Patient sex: F
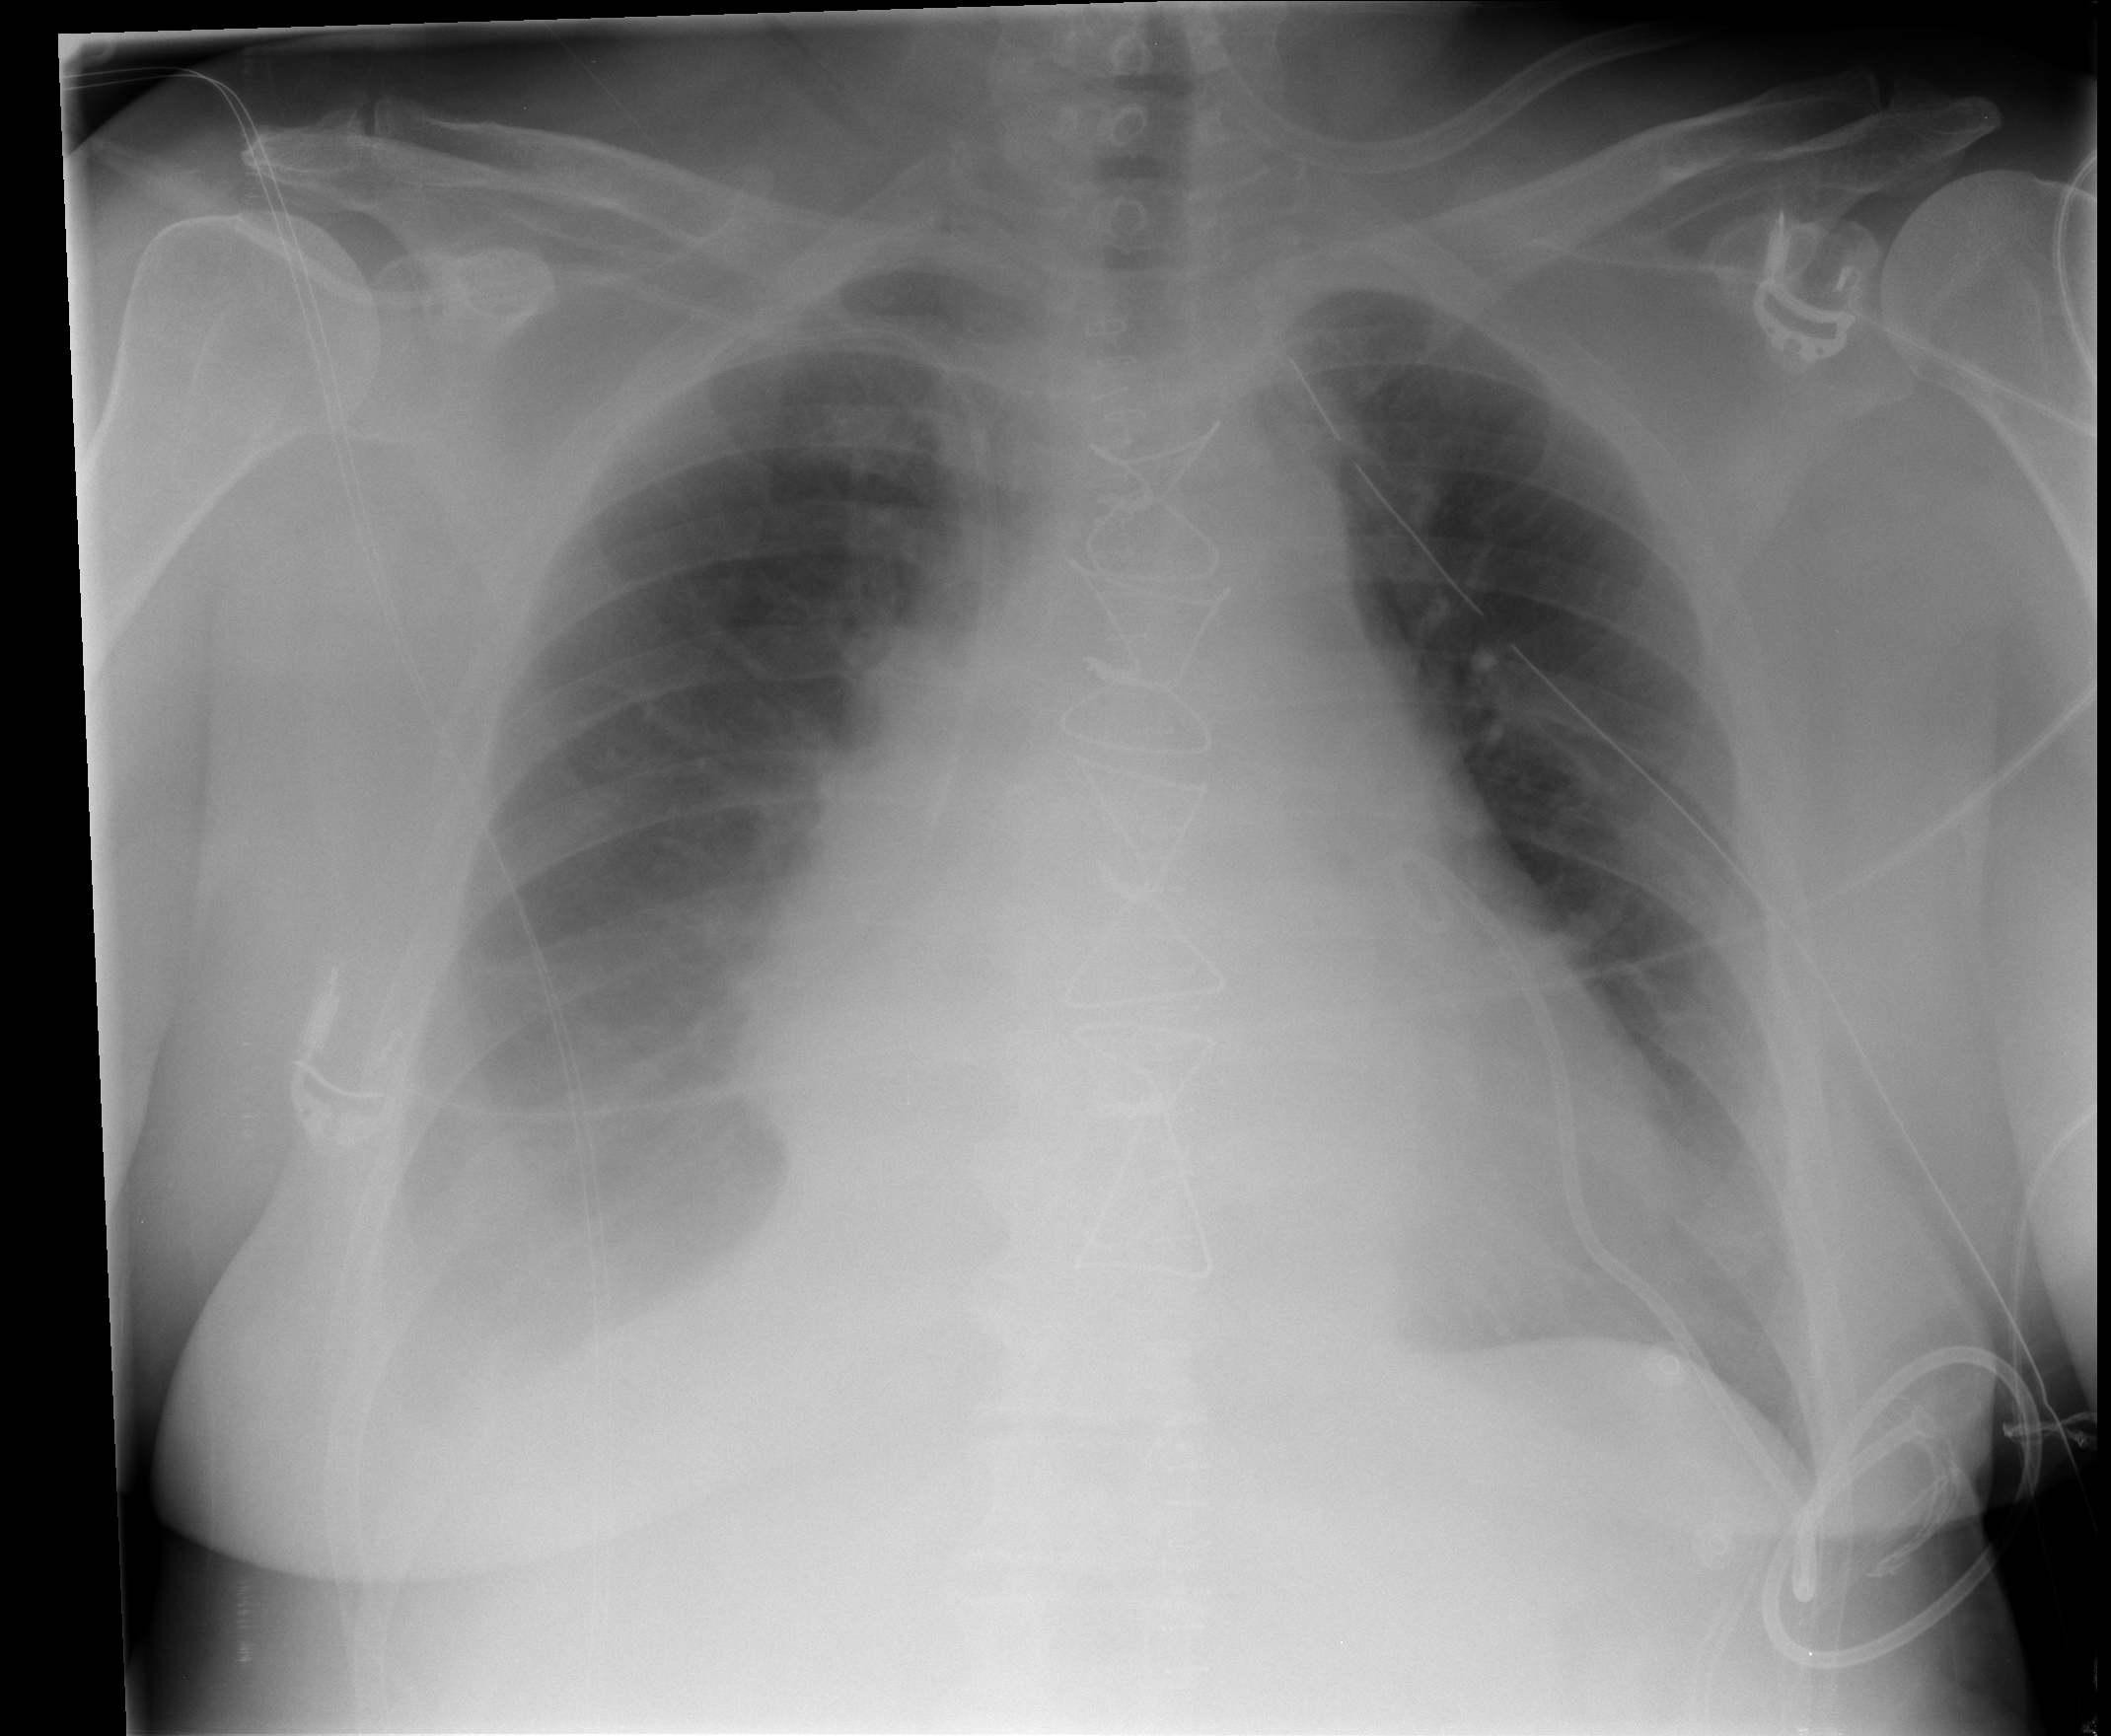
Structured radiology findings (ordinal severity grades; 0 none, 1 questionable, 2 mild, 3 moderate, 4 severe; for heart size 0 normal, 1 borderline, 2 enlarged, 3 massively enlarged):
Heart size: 2
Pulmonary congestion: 2
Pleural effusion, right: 2
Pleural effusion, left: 0
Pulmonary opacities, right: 0
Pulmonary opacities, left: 0
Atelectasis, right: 2
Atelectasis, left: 0